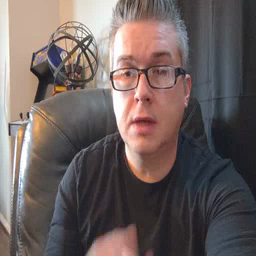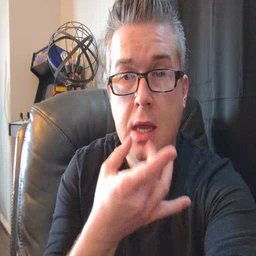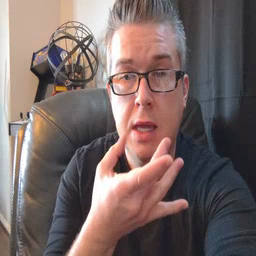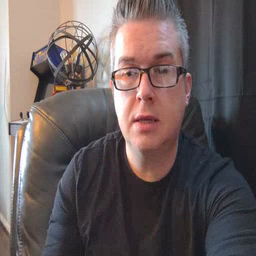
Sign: snack